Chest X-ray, PA view. Patient: 66 years old, sex F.
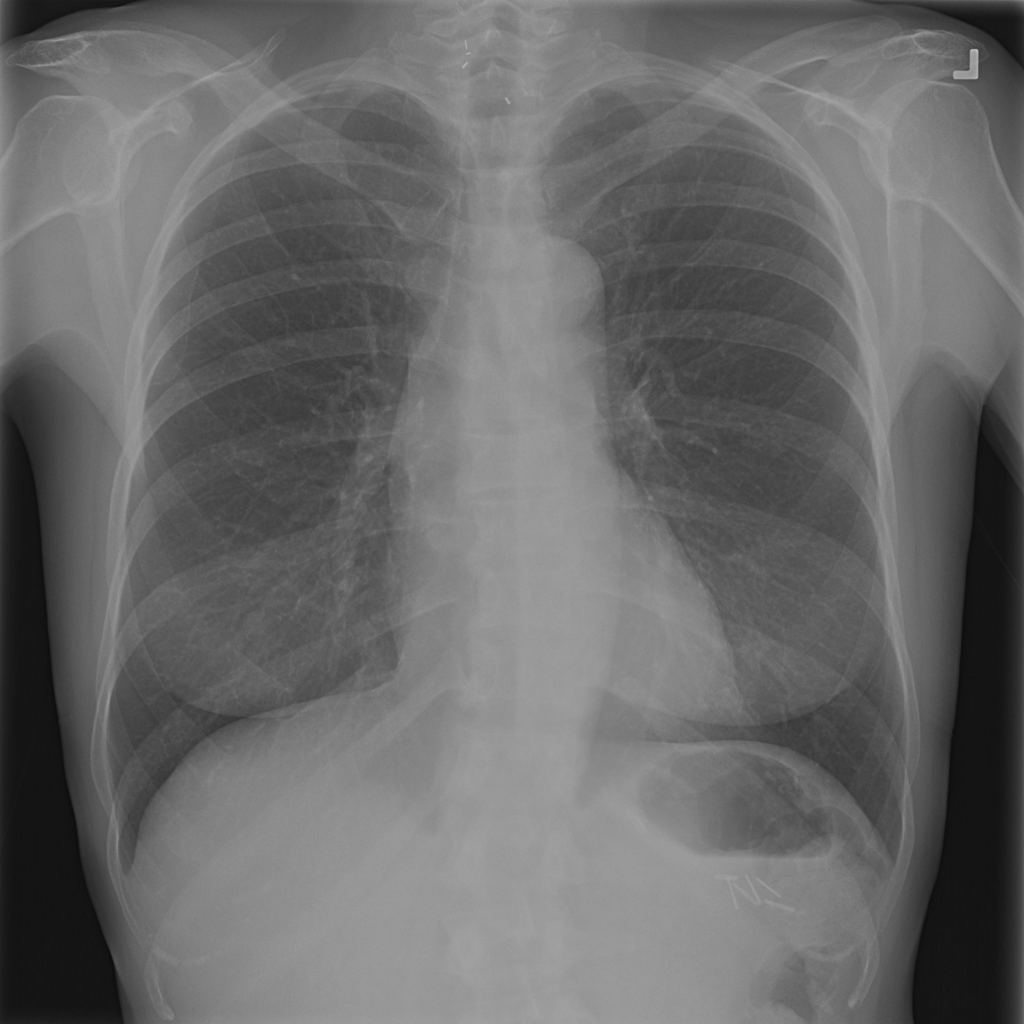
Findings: No Finding